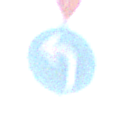
Verkehrszeichen: VorgeschriebeneFahrtrichtungLinks
Zusatzzeichen oben: VorfahrtGewaehren
Umgebung: Outdoor, Nature
Tageszeit: SunriseSunset
Wetter: Clear
Licht: Natural
Jahreszeit: NotSpecified
Kontrast: HighContrast